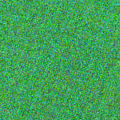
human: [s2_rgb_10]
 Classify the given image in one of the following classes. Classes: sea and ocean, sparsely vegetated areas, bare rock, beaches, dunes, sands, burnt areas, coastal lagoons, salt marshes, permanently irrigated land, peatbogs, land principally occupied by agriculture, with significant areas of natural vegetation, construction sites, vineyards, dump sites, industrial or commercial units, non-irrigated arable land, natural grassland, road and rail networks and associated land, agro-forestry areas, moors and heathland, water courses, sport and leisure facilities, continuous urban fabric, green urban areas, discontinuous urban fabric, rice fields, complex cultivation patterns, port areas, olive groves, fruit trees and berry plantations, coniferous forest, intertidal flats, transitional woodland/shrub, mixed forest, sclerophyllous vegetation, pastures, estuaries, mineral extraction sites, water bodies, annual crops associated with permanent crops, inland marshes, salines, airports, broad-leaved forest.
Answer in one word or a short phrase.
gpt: sea and ocean